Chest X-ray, PA view. Patient: 28 years old, sex M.
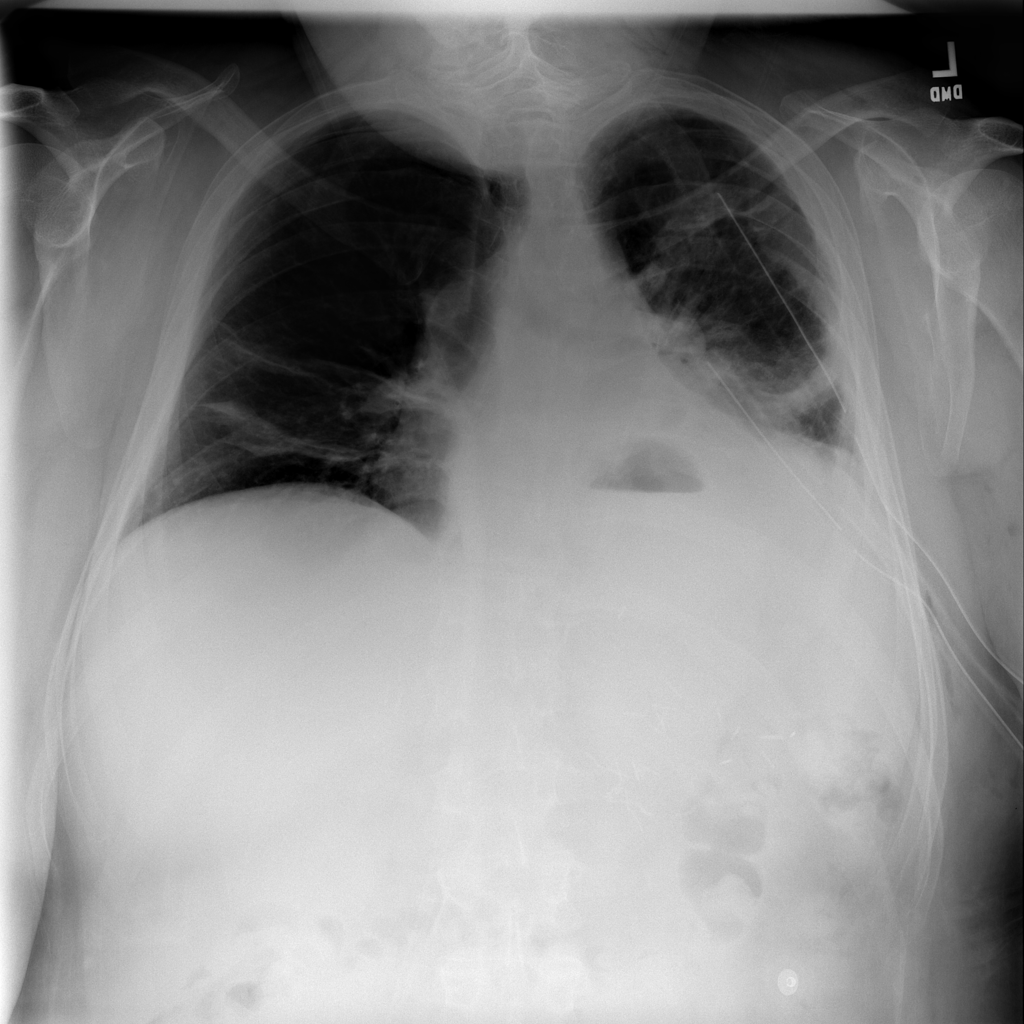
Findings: No Finding